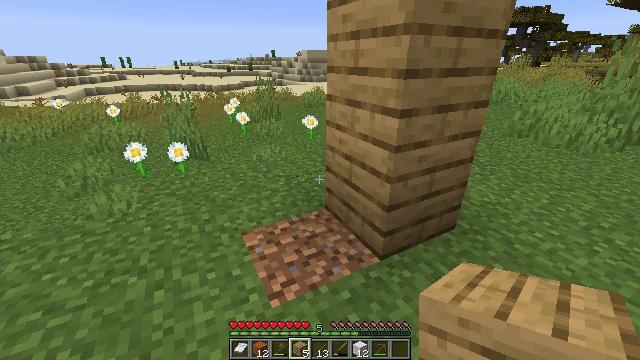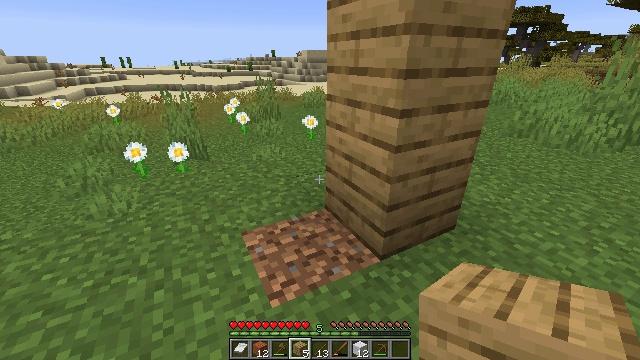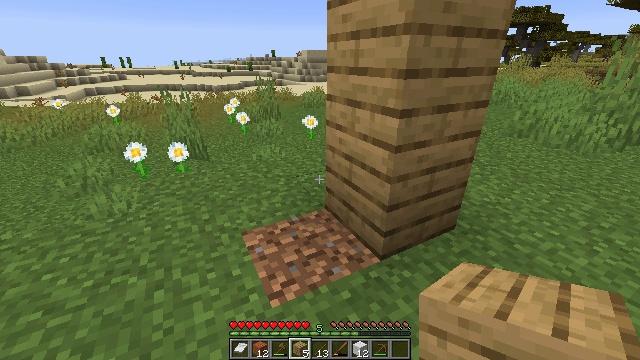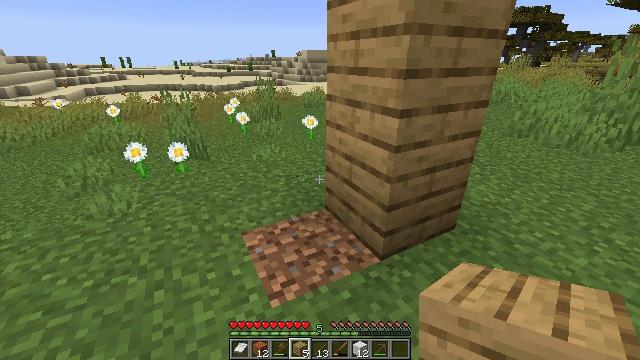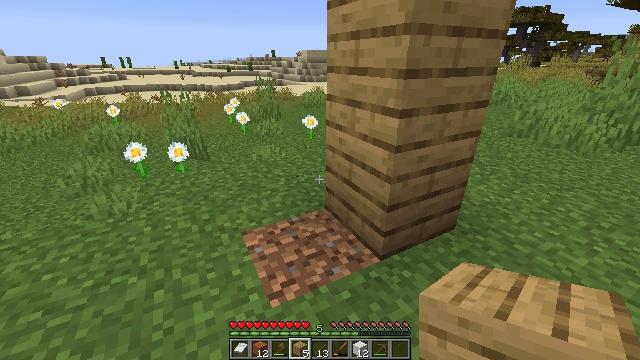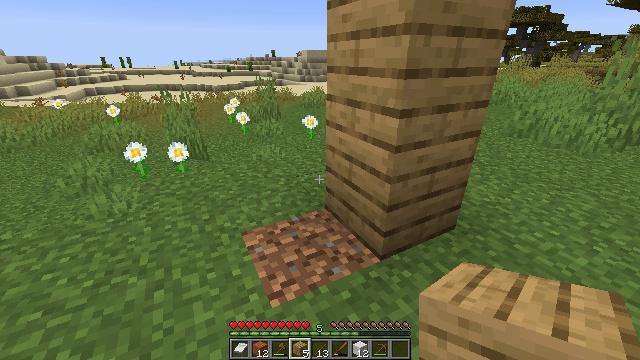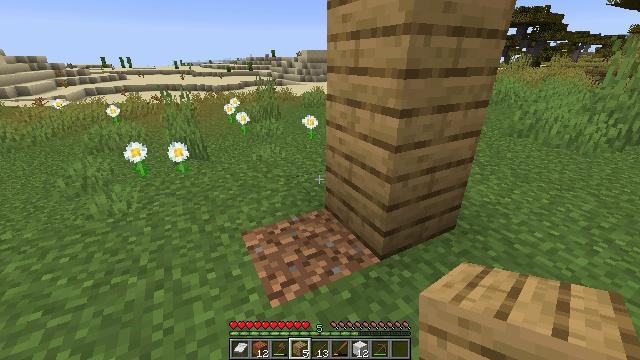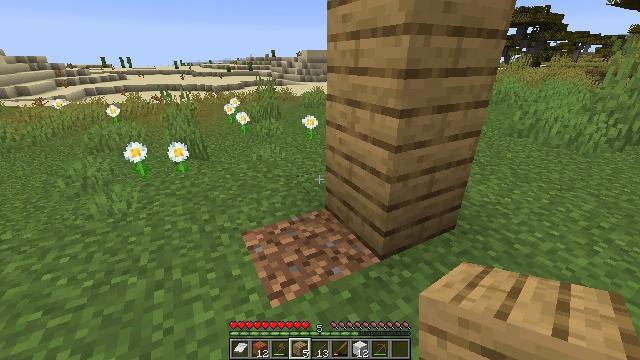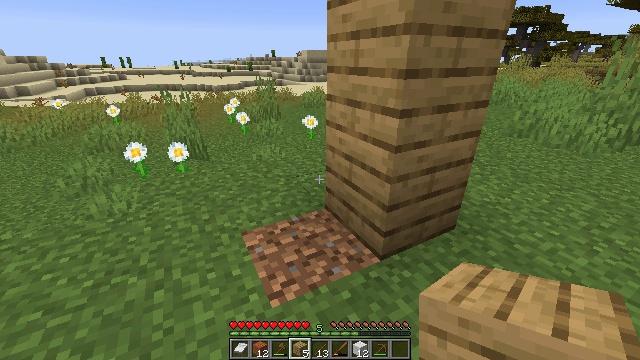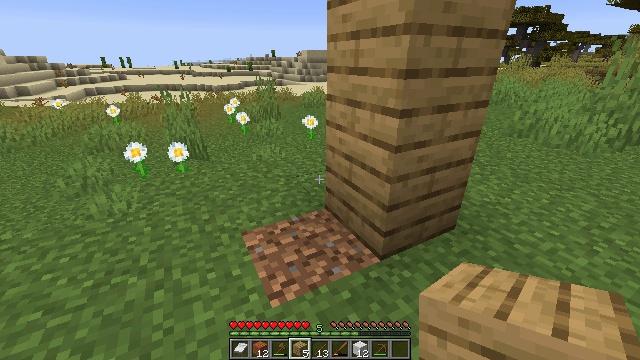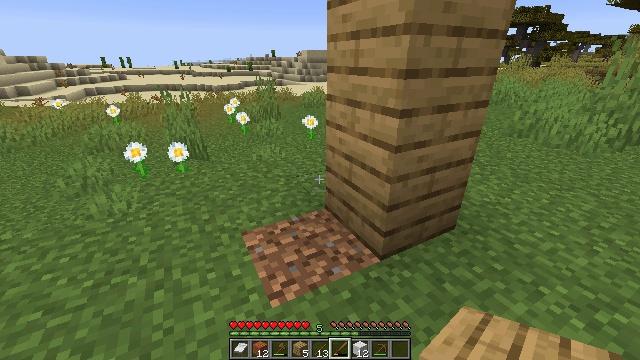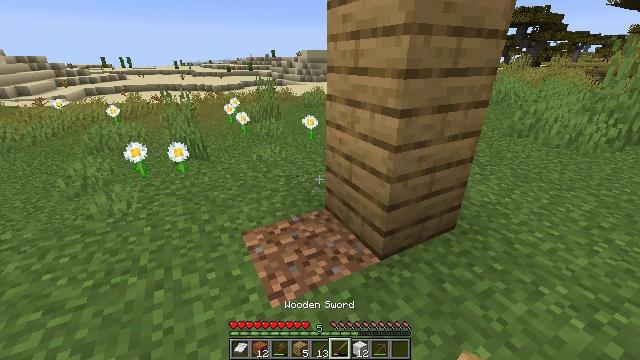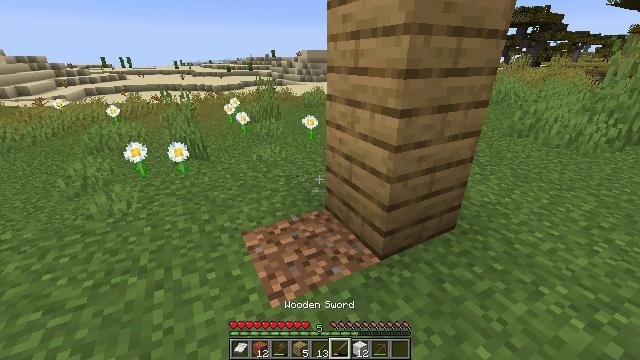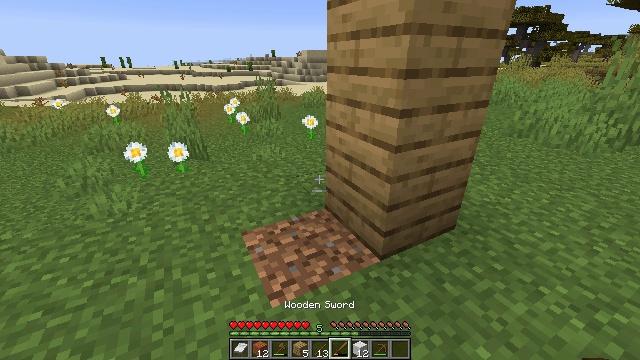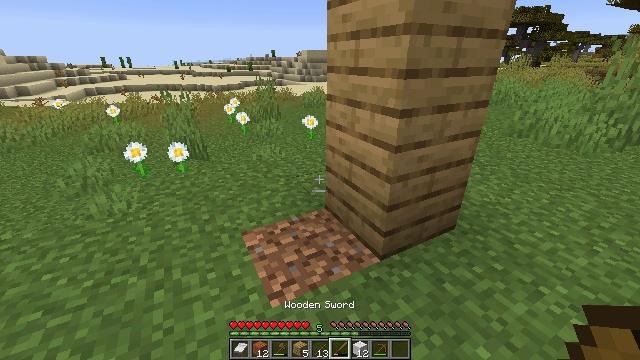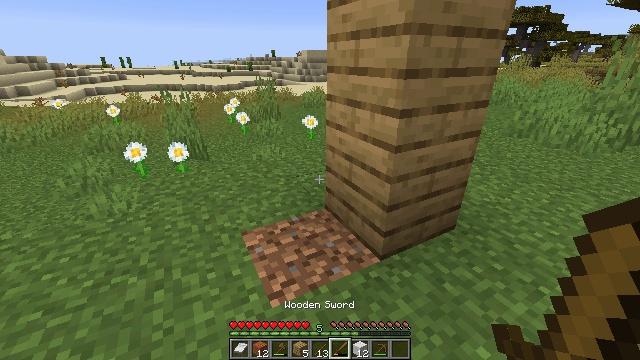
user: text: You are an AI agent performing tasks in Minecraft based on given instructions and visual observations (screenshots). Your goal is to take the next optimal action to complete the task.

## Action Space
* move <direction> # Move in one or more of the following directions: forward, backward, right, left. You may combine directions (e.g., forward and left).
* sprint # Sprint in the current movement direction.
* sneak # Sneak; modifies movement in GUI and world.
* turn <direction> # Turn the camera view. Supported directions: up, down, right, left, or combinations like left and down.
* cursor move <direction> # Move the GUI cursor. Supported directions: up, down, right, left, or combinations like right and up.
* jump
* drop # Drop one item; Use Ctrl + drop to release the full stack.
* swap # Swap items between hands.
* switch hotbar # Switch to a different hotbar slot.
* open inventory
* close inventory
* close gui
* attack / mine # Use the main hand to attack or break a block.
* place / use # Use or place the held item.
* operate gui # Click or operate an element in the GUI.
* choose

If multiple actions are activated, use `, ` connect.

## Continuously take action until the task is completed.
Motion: motion action
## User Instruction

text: Mine planks.
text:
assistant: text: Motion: no_op
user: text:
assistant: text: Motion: no_op
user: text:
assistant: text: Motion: no_op
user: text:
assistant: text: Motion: no_op
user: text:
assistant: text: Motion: no_op
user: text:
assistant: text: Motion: no_op
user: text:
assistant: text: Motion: no_op
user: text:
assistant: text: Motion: no_op
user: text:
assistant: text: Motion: no_op
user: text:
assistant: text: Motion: switch to hotbar 6
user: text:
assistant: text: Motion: switch to hotbar 6
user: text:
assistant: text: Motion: switch to hotbar 6
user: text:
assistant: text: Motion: switch to hotbar 6
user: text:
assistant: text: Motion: no_op
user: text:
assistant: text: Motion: no_op
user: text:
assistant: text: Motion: no_op
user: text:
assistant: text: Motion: no_op
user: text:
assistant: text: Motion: no_op
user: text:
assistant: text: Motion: no_op
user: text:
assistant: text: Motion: no_op
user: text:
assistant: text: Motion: no_op
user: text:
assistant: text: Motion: switch to hotbar 7
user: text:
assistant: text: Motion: switch to hotbar 7
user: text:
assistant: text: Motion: switch to hotbar 7
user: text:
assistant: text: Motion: switch to hotbar 7
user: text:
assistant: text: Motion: no_op
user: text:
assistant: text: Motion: no_op
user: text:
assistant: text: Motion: no_op
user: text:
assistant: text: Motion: no_op
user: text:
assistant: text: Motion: no_op